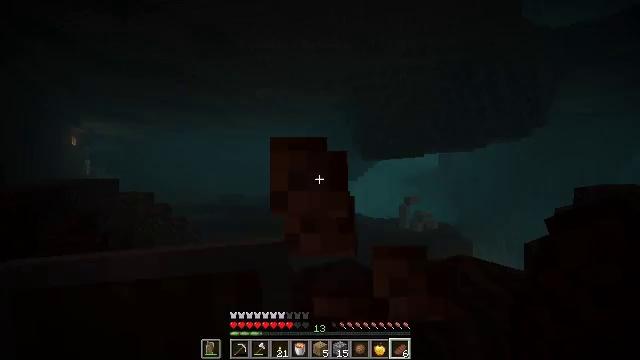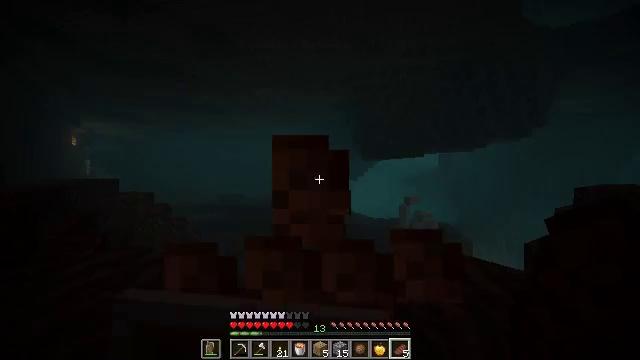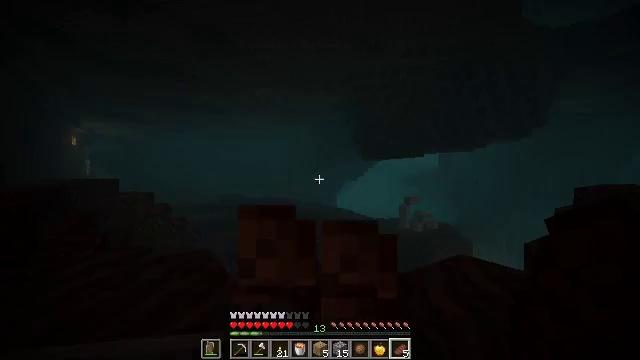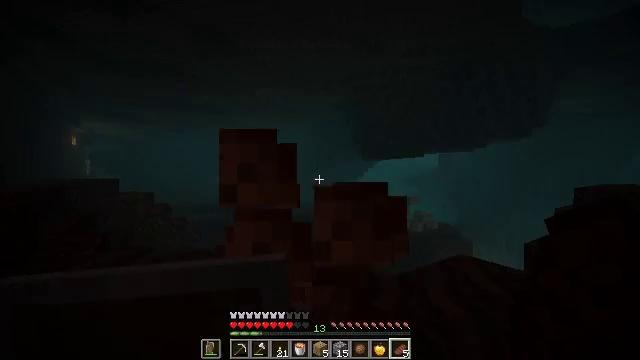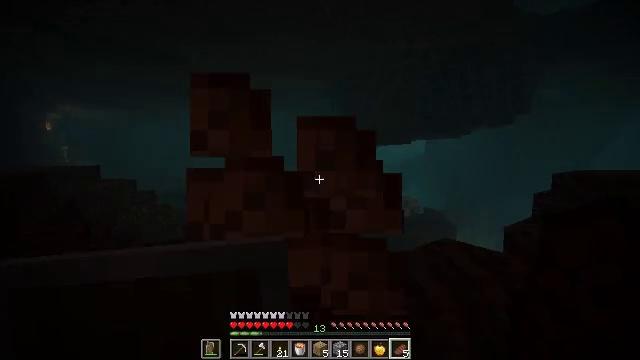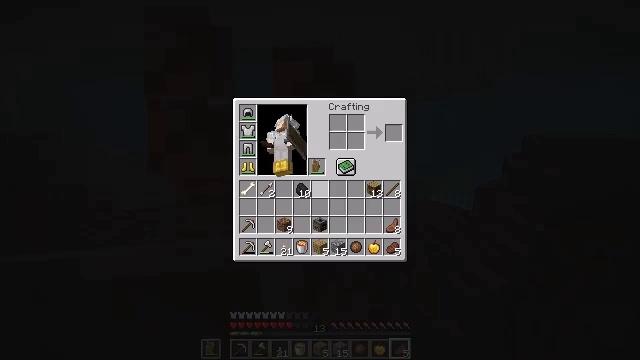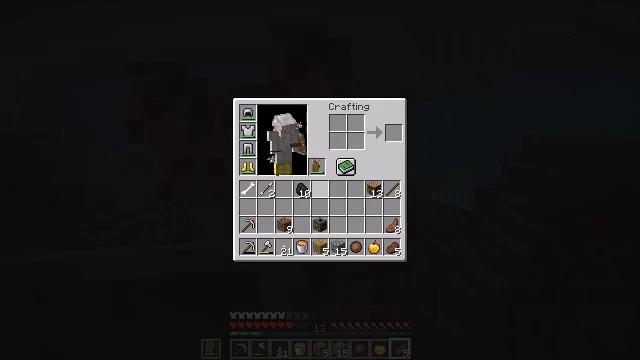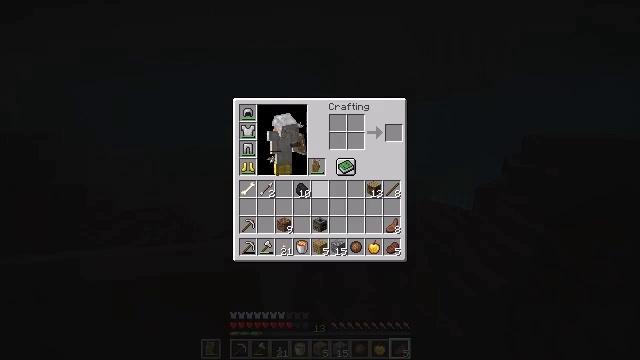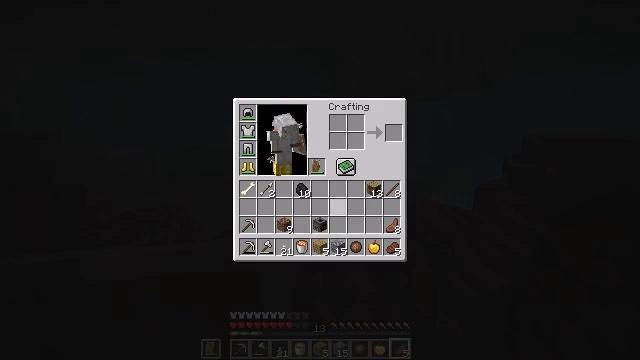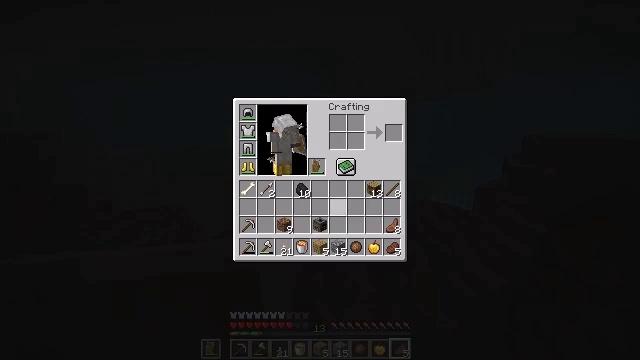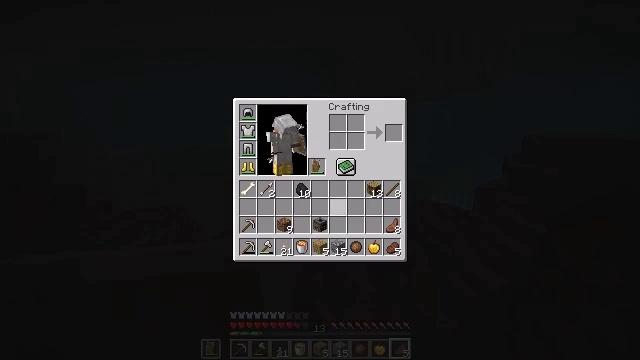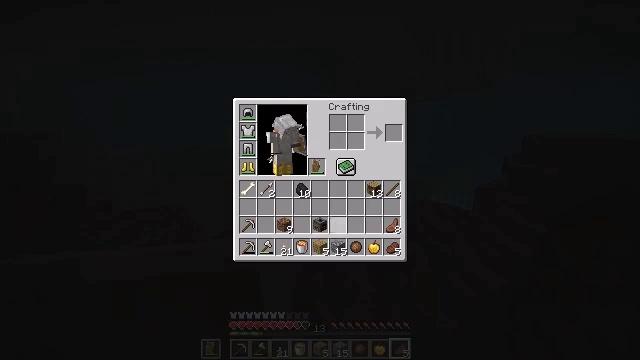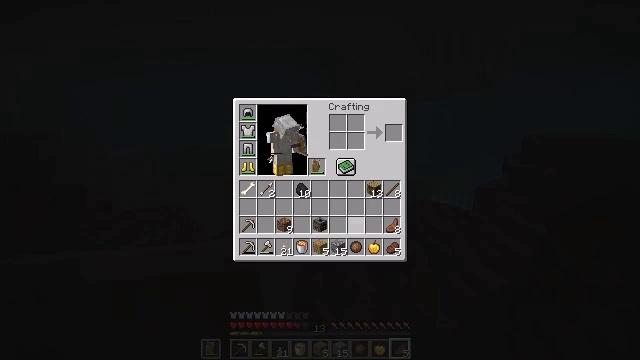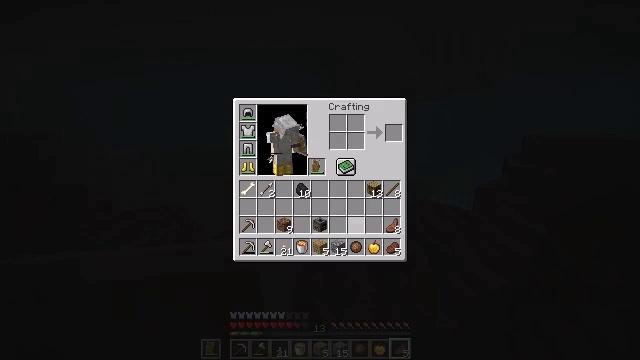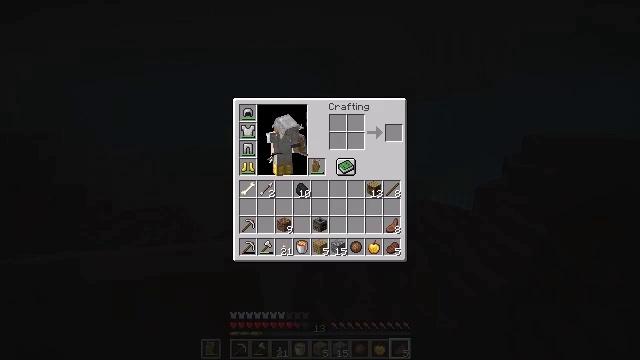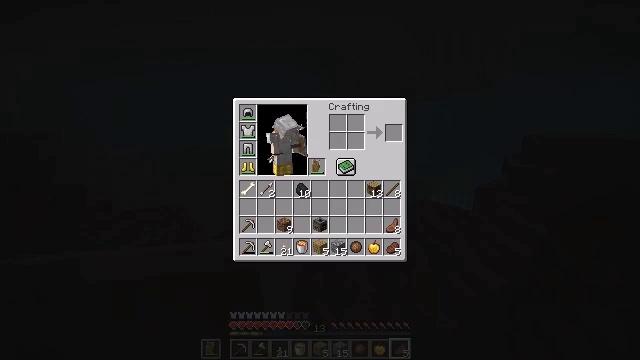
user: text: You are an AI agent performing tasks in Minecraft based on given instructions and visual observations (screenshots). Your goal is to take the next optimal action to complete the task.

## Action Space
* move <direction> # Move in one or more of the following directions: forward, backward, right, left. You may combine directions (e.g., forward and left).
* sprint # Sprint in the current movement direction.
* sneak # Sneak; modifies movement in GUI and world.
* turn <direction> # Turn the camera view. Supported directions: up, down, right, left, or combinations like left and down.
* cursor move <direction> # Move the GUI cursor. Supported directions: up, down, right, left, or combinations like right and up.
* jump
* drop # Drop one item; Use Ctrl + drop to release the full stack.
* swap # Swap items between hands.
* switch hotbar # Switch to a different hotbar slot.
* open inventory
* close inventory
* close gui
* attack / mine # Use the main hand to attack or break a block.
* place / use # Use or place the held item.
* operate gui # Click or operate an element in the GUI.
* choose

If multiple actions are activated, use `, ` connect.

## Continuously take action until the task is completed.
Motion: motion action
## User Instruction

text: Collect bone block by breaking it.
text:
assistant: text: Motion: use / place
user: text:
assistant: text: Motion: use / place
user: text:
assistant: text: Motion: use / place
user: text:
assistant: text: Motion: turn right and down
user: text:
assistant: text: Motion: turn right and down, open inventory
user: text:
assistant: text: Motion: open inventory
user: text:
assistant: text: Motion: open inventory
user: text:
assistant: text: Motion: cursor move down
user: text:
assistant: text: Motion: no_op
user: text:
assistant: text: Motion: no_op
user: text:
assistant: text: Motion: cursor move right
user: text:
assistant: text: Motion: no_op
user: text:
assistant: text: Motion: no_op
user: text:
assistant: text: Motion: cursor move down
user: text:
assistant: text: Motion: no_op
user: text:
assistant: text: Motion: no_op
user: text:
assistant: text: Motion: no_op
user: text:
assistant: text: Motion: no_op
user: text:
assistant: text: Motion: no_op
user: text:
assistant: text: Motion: operate gui
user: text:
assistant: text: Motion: operate gui
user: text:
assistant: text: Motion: no_op
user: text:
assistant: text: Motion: cursor move up
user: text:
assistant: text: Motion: no_op
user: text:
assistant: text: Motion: no_op
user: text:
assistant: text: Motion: operate gui
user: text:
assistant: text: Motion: operate gui
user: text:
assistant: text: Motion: operate gui
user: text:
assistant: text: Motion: no_op
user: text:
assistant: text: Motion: no_op